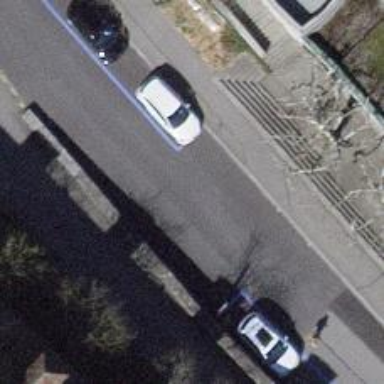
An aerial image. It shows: Set of steps on the road.